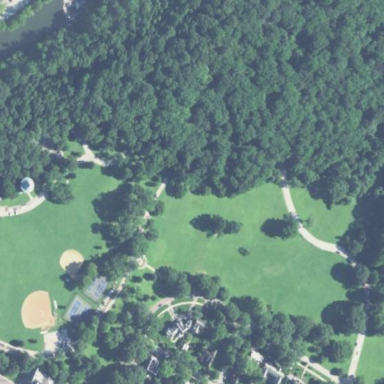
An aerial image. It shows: Lovely park for leisure and relaxation.